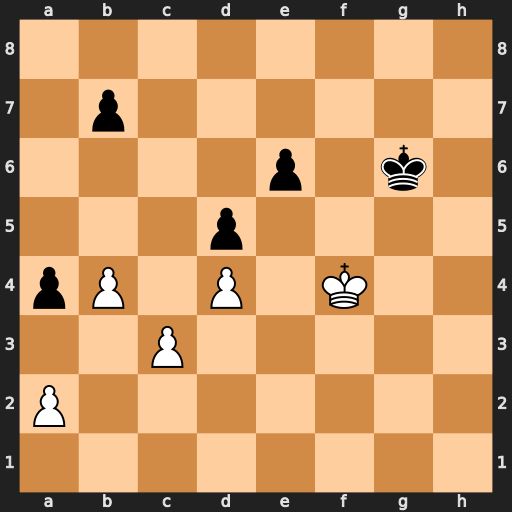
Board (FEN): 8/1p6/4p1k1/3p4/pP1P1K2/2P5/P7/8
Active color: w
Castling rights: -
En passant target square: -
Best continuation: Ke5 Kf7 Kd6